Aerial crown-view tile of a tropical tree (Barro Colorado Island, Panama), acquired 20240611:
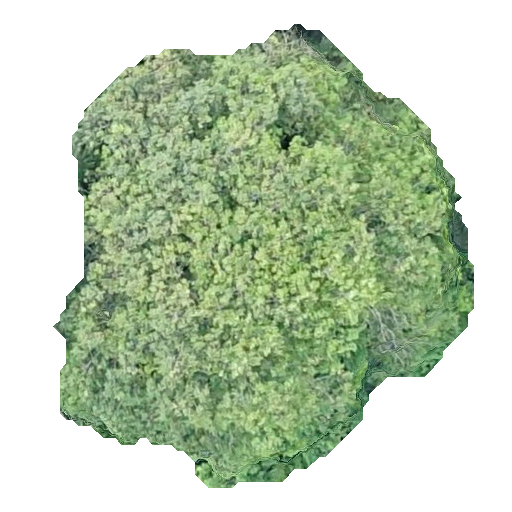
Species: Spondias radlkoferi
GBIF accepted scientific name: Spondias radlkoferi
Crown area: 218.921 m²